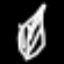
Label: leaf